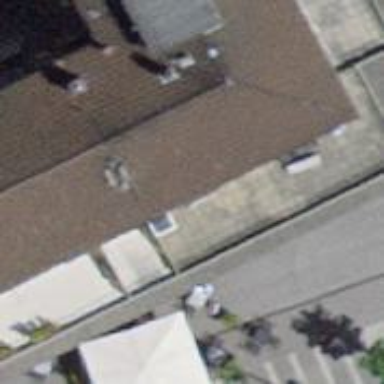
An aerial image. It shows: Pub.